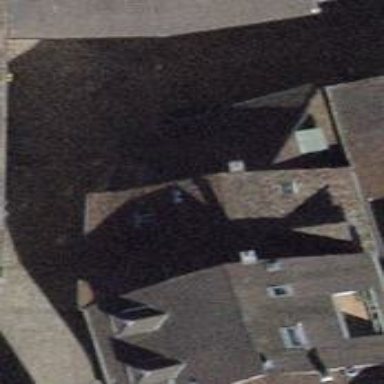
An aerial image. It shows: Building with tile roof.